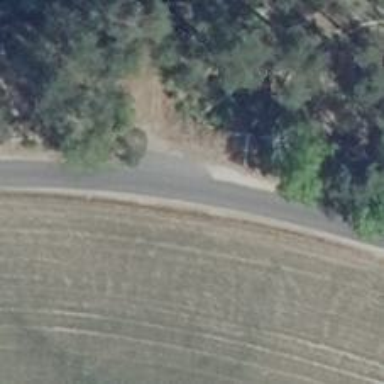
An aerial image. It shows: Passing place on the road.